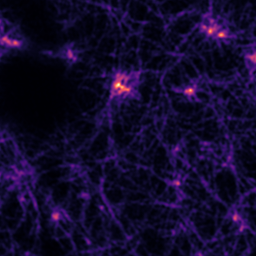
Label: Super-resolution F-actin image